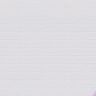
Metastatic tissue present: no